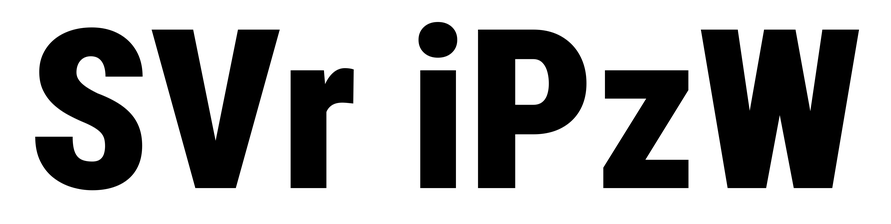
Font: Roboto_Condensed_Black